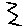
Label: zigzag